Question: In this example below, Visual Studio gives me Intellisense for a variable I haven't finished declaring / instantiating. Is this variable really in scope and could be used on the right side of it's own declaration? If not, why does Intellisense show it as an option? Is this just a quirk about how Intellisense works?
'''
var myVariable1 = 1;
// throws compiler error, but VS offers it as an option of something to type
// when I start typing "myv"...
var myVariable2 = myVariable2;
'''

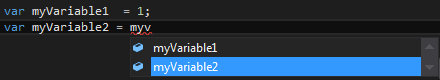
Answer: Yes, the variable really is in scope. That's just how declarations work.
Ordinarily, it doesn't make sense to refer to the variable being declared in its own initialiser, and for local variables, the compiler will not allow you to observe the value before it's initialised. But a use of that variable that doesn't rely on it being initialised can show you that it really is in scope. For non-local variables, they have a default value, so the initialiser is well-defined if it refers to the variable.
'''
static class Program {
static int f(out int i) {
return i = 0;
}
static void Main() {
int i = f(out i); // okay
}
static int j = j; // okay
}
'''